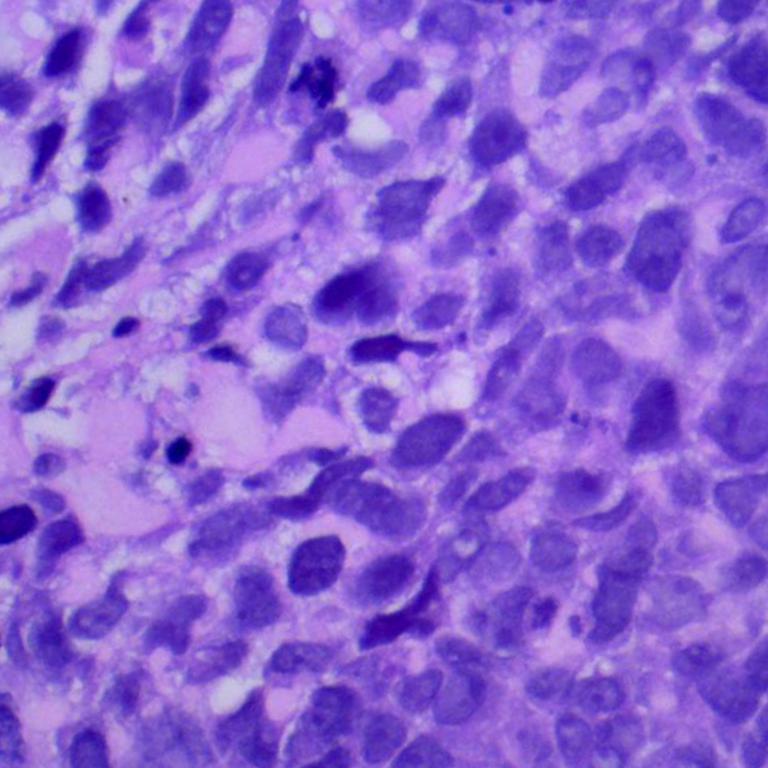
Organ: lung
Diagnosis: squamous carcinomas